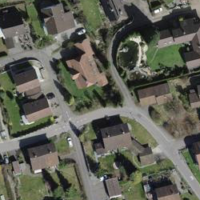
EUNIS habitat code: 54
Species observed at this site:
Ajuga reptans
Plantago major